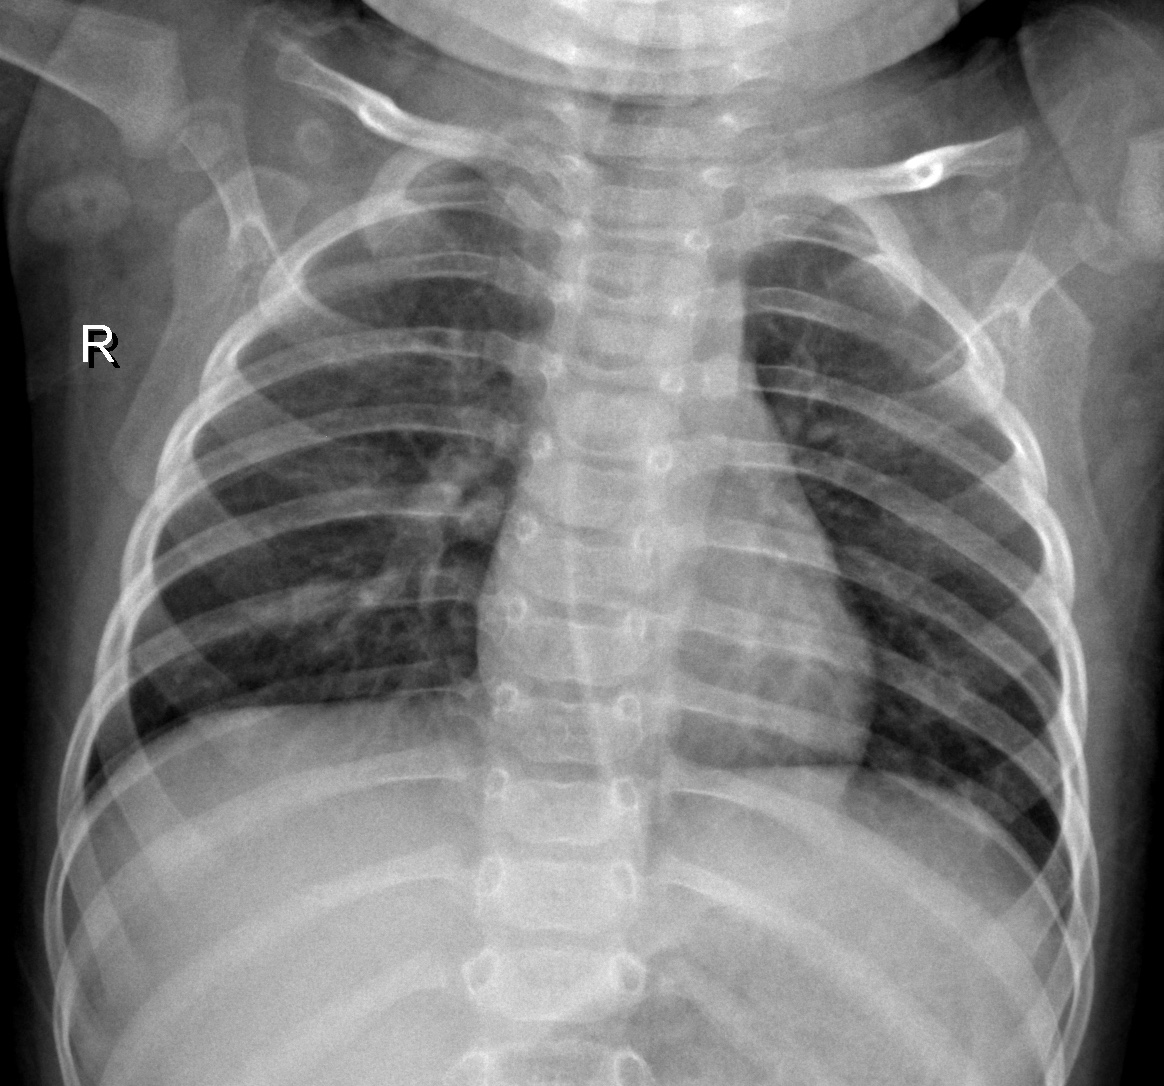
Diagnosis: NORMAL